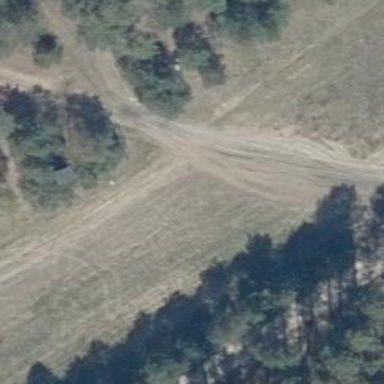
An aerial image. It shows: Sandy track road with grade5 tracktype.